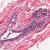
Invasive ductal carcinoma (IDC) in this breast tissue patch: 0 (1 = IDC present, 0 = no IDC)